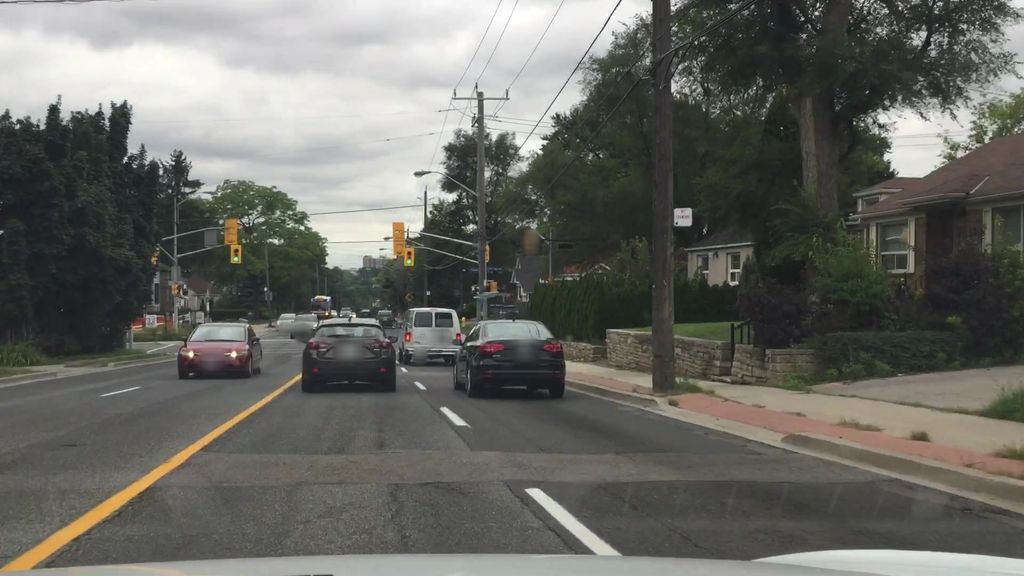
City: toronto